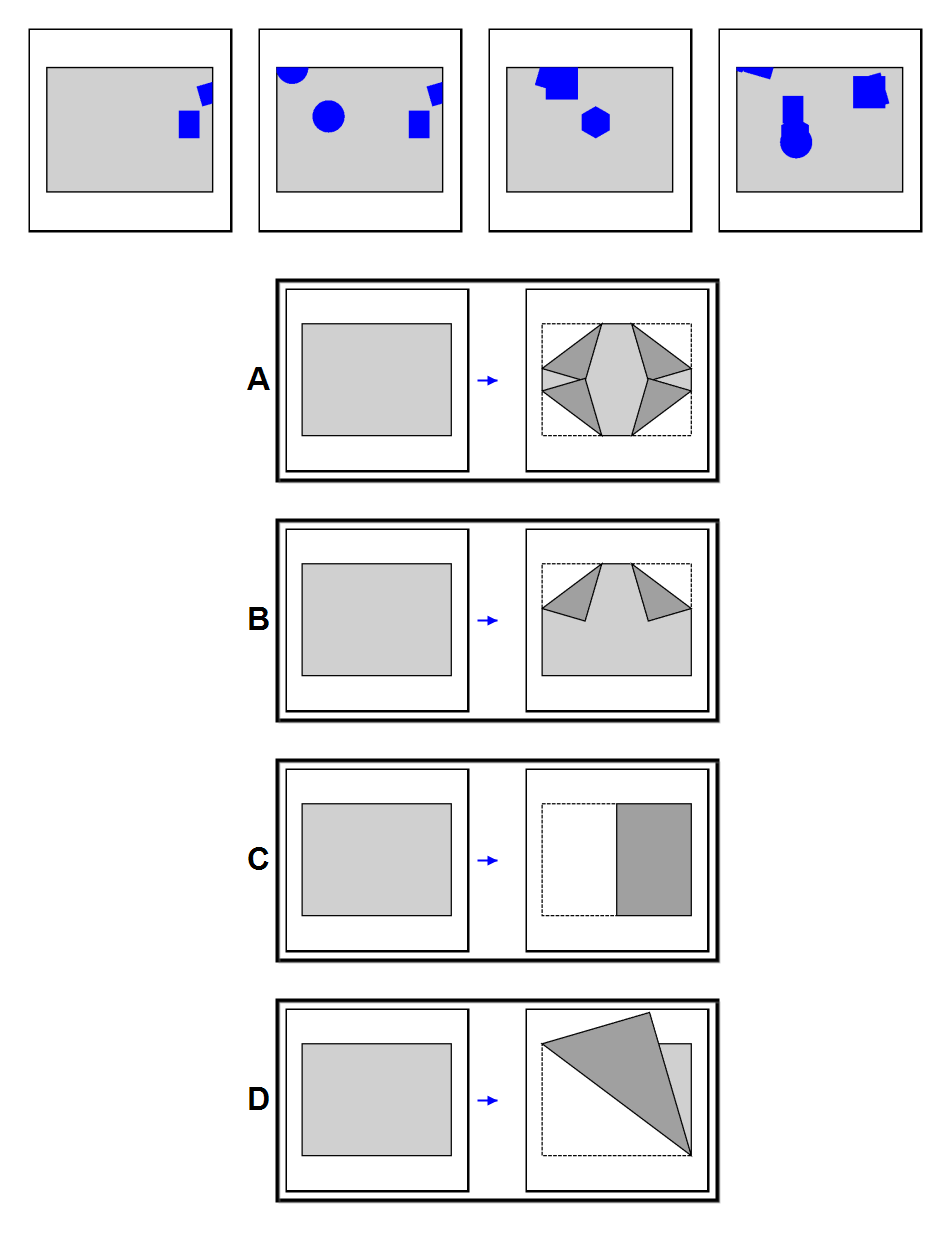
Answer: B